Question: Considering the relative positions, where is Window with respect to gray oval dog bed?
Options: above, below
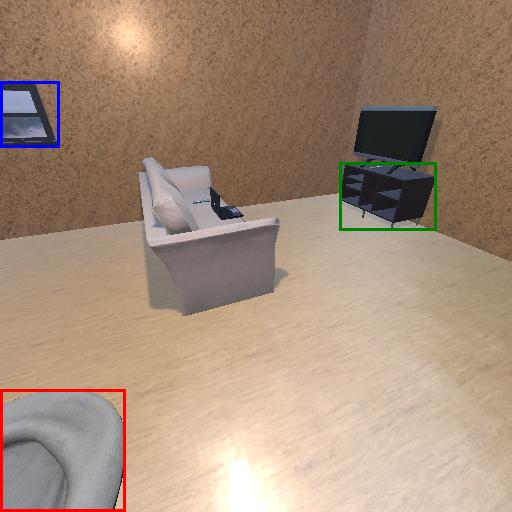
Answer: above